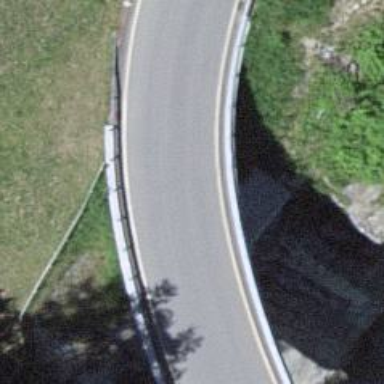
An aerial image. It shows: Tertiary road on asphalt surface crossing over bridge.